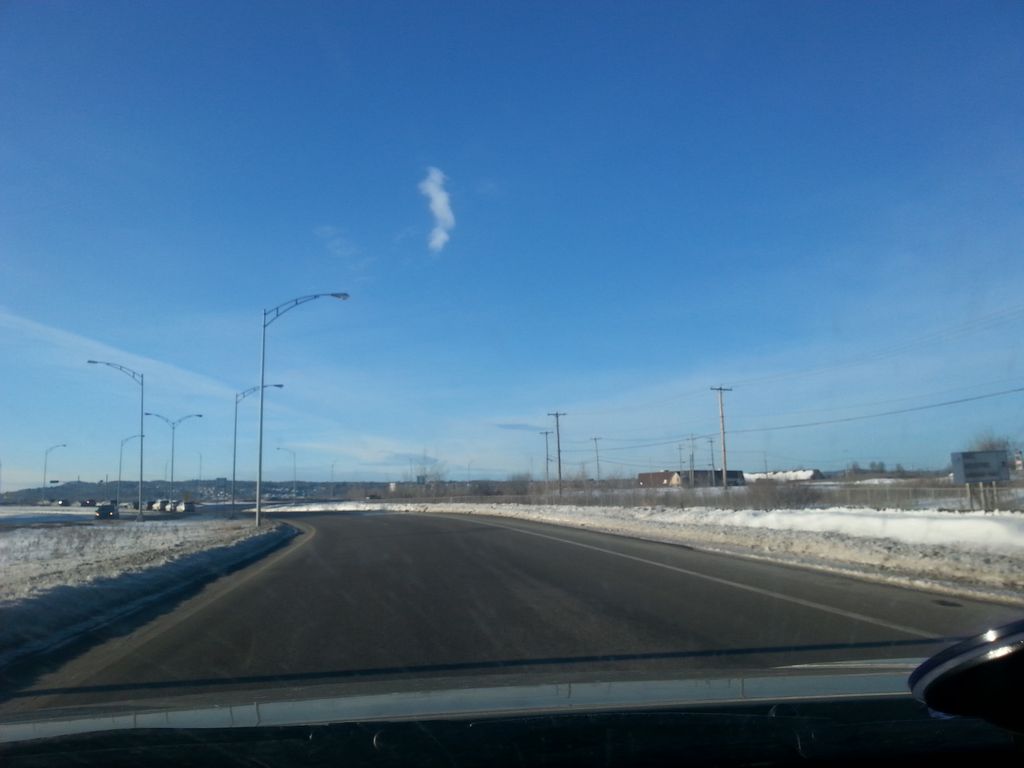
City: quebec_city